Question: Why does 'String' have a 'prototype.length' as well as clearly generate a length property (that must've come from somewhere in the 'String' constructor function)?

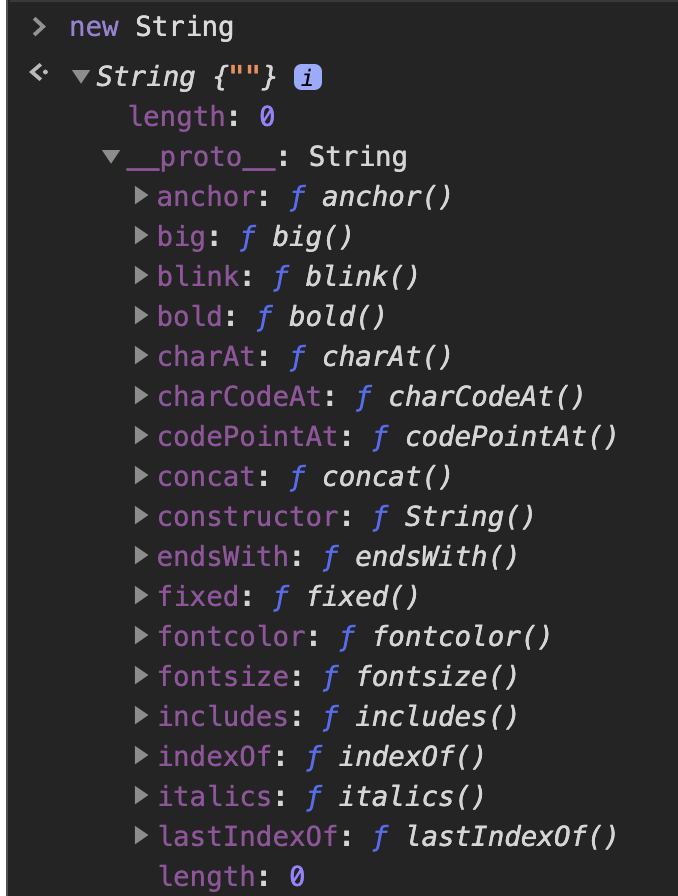
Answer: That's just how it is. From the <URL>:
> The String prototype object:- <URL>- - 'length''0''false''false''false'
This might be considered an accident or not, but it's too late to change now. See also <URL>.